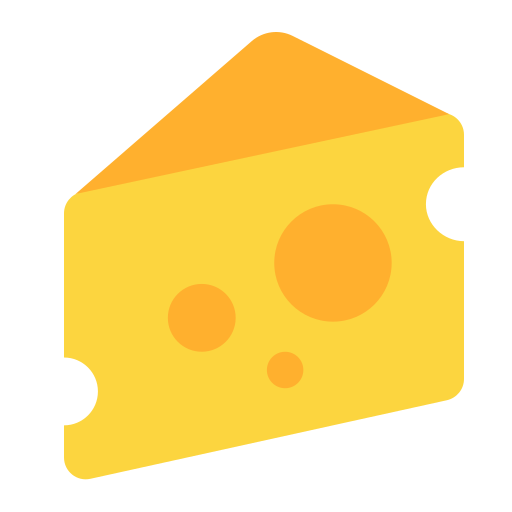
cheese wedge flat